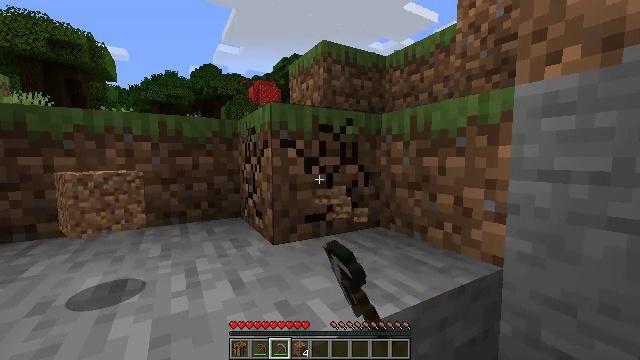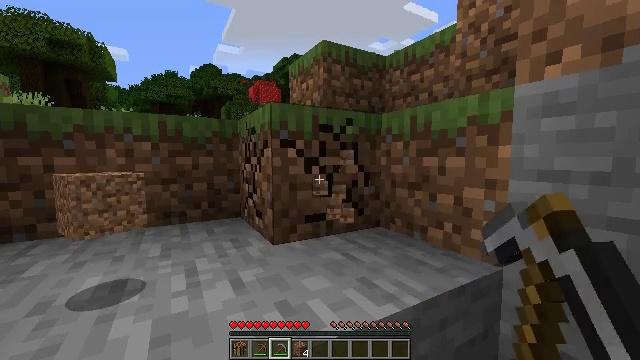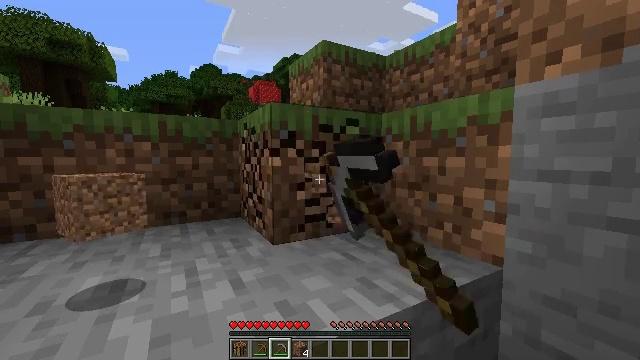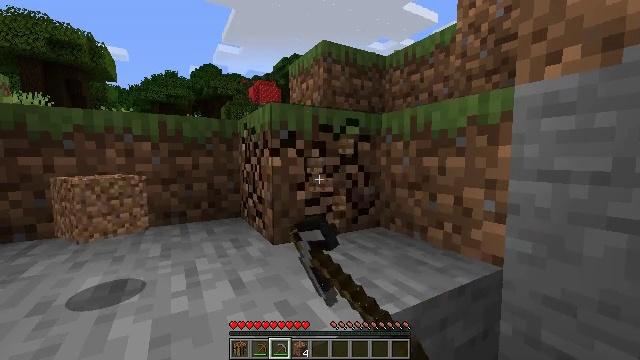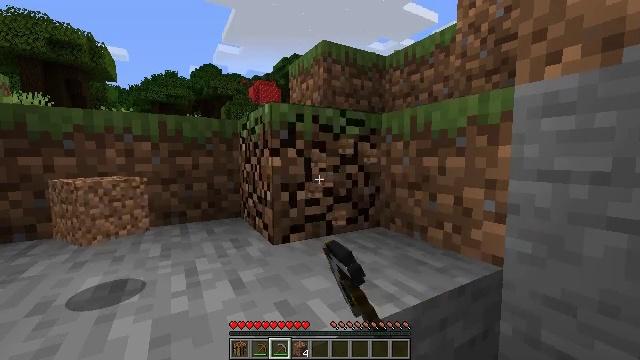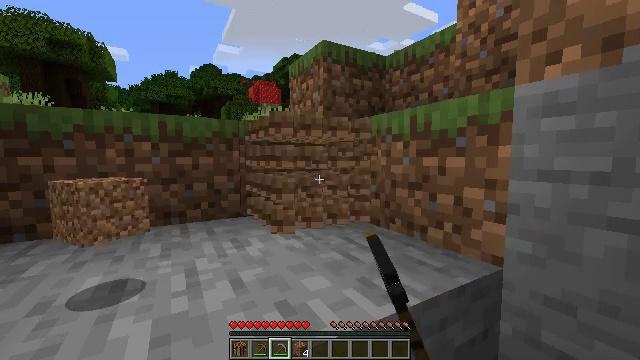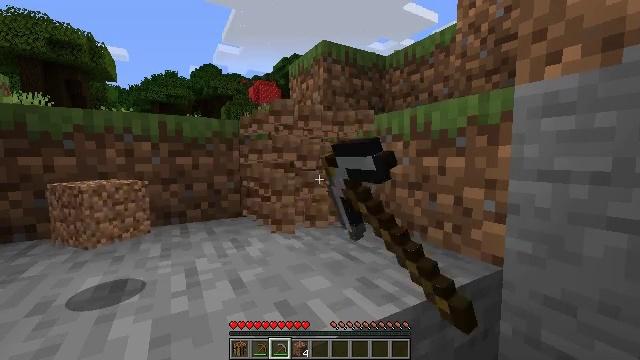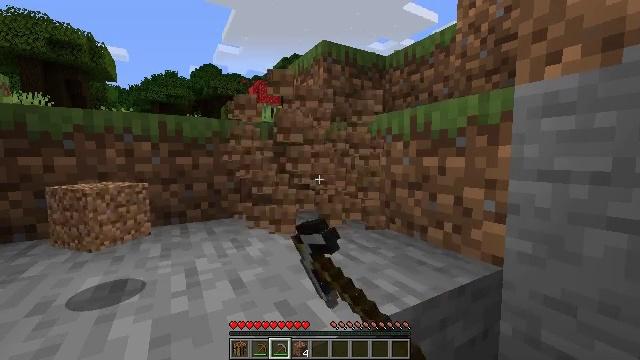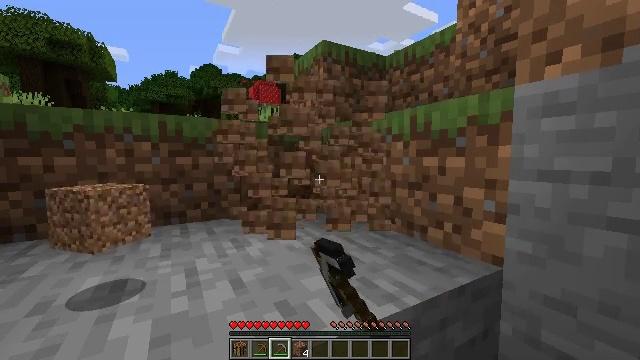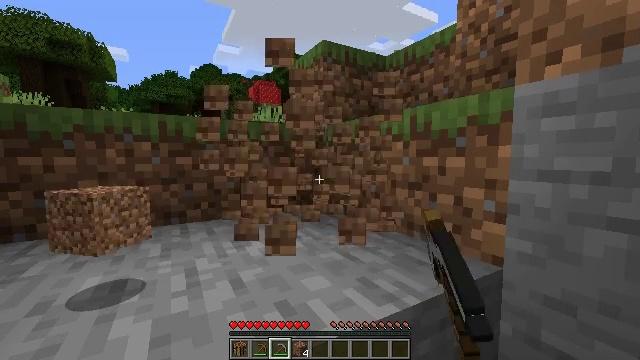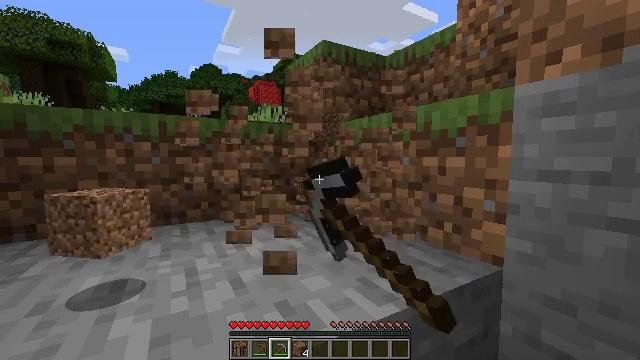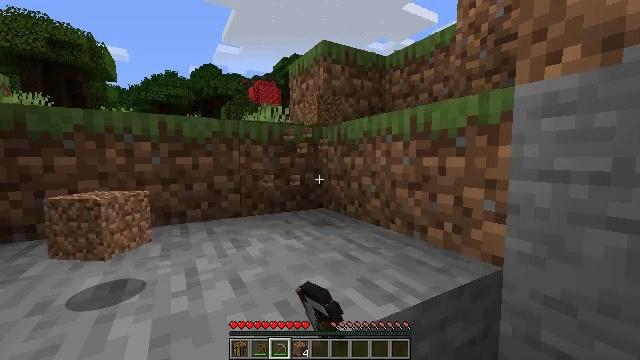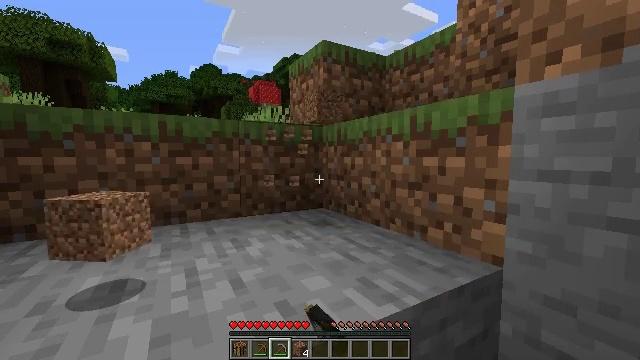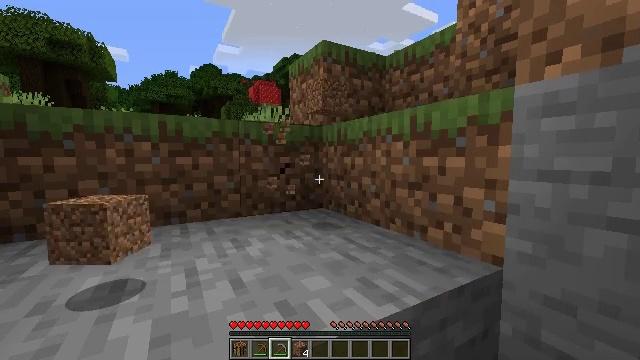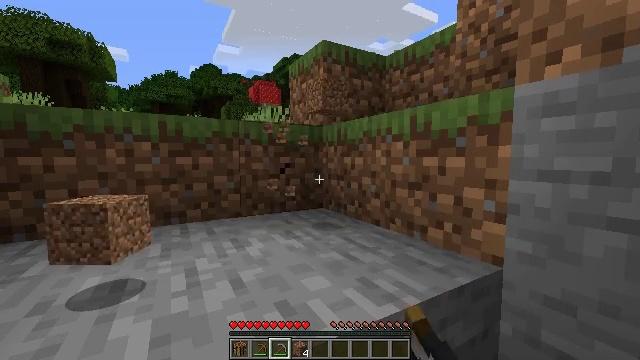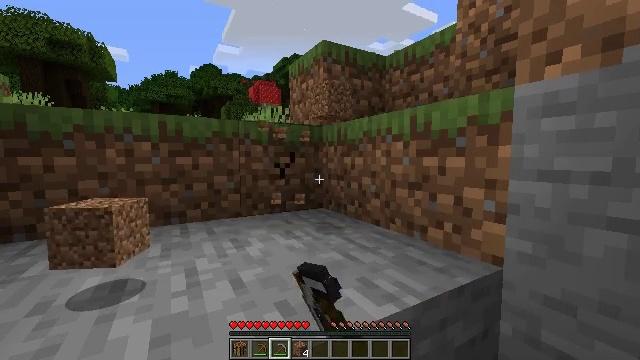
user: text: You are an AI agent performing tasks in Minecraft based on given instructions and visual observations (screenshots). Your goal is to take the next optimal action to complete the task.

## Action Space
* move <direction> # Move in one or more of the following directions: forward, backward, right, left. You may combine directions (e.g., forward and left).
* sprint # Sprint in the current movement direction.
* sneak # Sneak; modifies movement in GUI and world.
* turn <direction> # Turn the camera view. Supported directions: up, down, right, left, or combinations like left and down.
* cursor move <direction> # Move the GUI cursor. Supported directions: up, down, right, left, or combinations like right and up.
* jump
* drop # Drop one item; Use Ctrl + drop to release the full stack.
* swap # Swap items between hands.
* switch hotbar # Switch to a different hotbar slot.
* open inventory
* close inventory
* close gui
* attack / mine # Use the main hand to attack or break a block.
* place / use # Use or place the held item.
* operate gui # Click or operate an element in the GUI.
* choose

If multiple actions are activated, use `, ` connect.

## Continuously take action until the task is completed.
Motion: motion action
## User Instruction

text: Break the grass block.
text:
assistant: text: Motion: attack / mine
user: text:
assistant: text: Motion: attack / mine
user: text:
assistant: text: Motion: attack / mine
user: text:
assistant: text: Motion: attack / mine
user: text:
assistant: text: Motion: attack / mine
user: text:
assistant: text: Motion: attack / mine
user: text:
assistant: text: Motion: attack / mine
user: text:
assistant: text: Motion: attack / mine
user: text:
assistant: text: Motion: attack / mine
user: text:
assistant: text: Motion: attack / mine
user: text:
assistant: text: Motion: attack / mine
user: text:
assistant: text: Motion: attack / mine
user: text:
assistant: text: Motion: attack / mine
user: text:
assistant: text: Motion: attack / mine
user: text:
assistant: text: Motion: attack / mine
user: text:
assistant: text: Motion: turn left, attack / mine
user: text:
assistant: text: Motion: turn left, attack / mine
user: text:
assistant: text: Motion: turn left, attack / mine
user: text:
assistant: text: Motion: turn left, attack / mine
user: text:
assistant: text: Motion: attack / mine
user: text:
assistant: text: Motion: attack / mine
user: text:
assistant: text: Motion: attack / mine
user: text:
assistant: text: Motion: attack / mine
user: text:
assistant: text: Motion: attack / mine
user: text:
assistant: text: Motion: attack / mine
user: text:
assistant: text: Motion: attack / mine
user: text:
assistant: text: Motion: attack / mine
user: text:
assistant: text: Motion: attack / mine
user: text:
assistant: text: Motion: attack / mine
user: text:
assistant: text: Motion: attack / mine